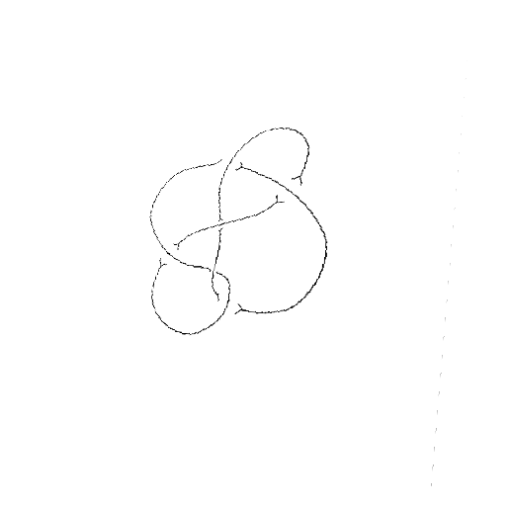
Crossing number: 6